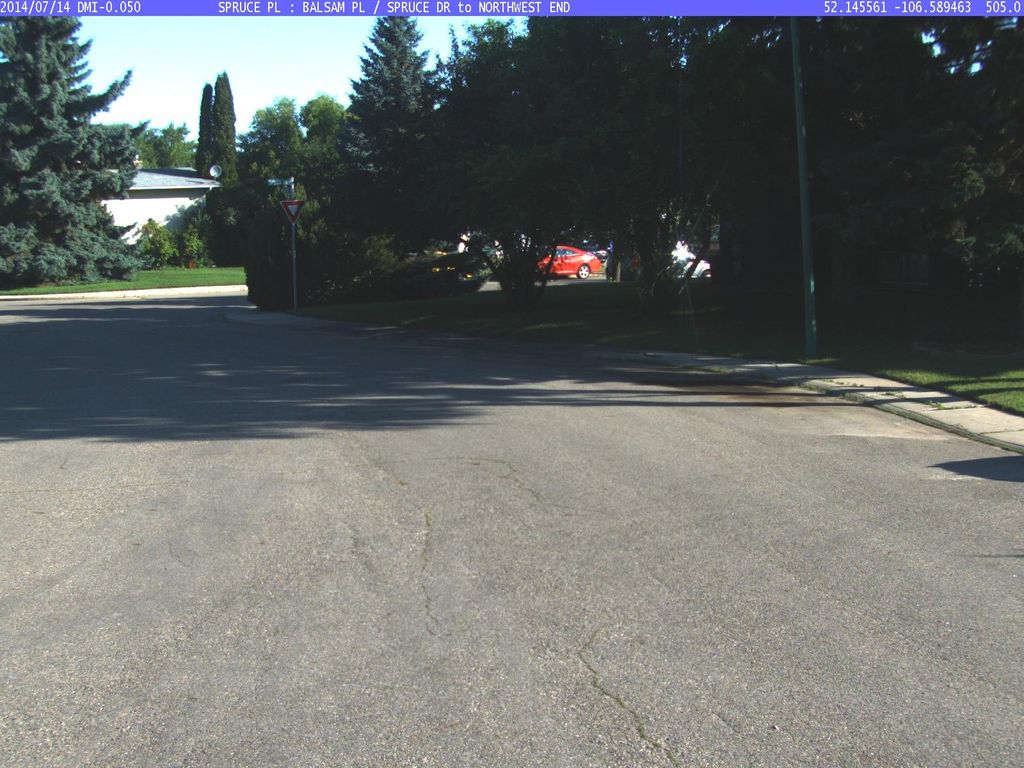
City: saskatoon